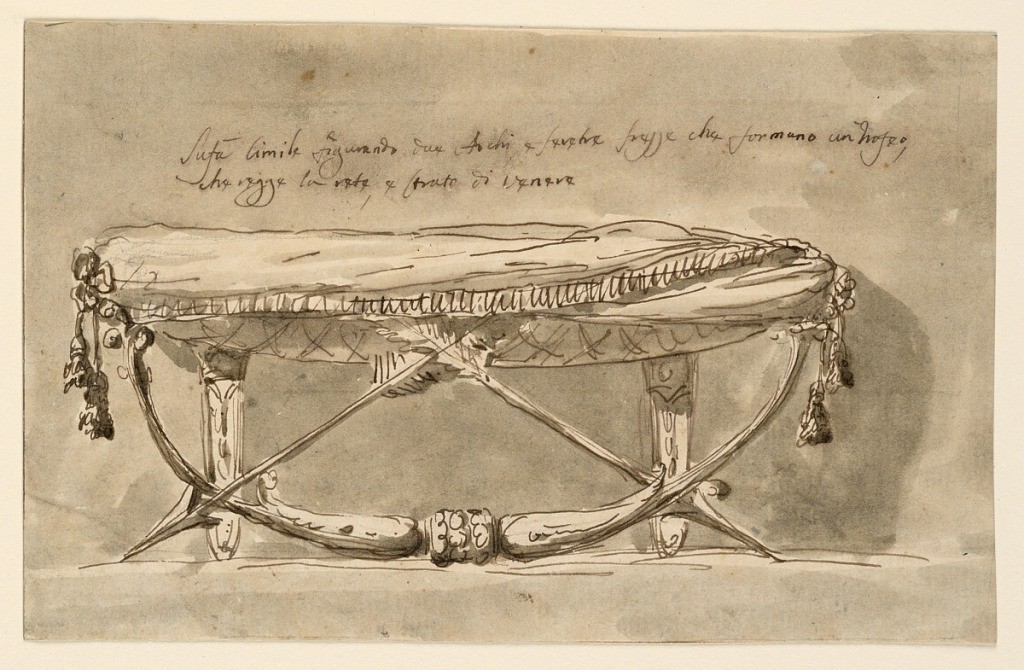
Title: Sofa
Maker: Giuseppe Barberi, Italian, 1746–1809
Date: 1746–1809
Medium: Pen and brown ink, brush and brown wash, graphite on beige laid paper
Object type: Drawing
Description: Sofa.